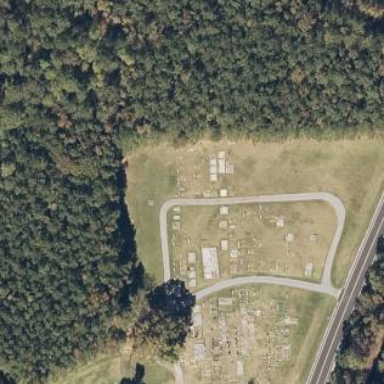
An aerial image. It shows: Graveyard area designated as cemetery.